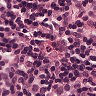
Metastatic tissue present: no